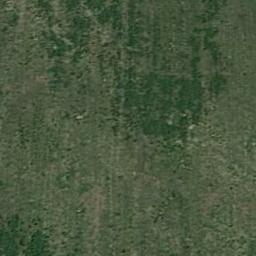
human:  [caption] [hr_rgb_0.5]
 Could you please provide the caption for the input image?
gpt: There is no grass in some parts of the meadow .

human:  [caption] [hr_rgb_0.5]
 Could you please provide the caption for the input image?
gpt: This meadow has different sparsity in different places .

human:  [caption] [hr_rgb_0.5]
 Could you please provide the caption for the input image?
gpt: A large dark green and light green mixed grass .

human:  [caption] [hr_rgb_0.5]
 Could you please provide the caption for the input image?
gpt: There are several yellow lines on the grass .

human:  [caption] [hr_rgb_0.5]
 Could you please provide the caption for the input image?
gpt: A sparse green meadow with some grass .